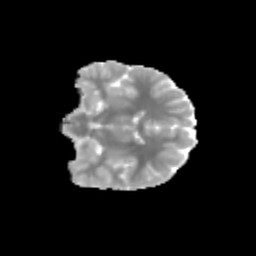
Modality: MD
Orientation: coronal
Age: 11
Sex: female
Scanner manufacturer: siemens
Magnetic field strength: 3 T
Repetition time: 3.8 s
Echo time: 0.07 s